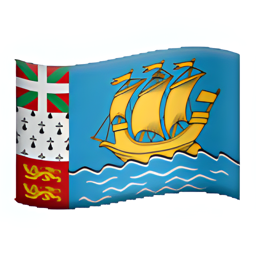
Name: flag for st pierre miquelon
Emoji: 🇲🇵
Group: Flags
Sub-group: country-flag